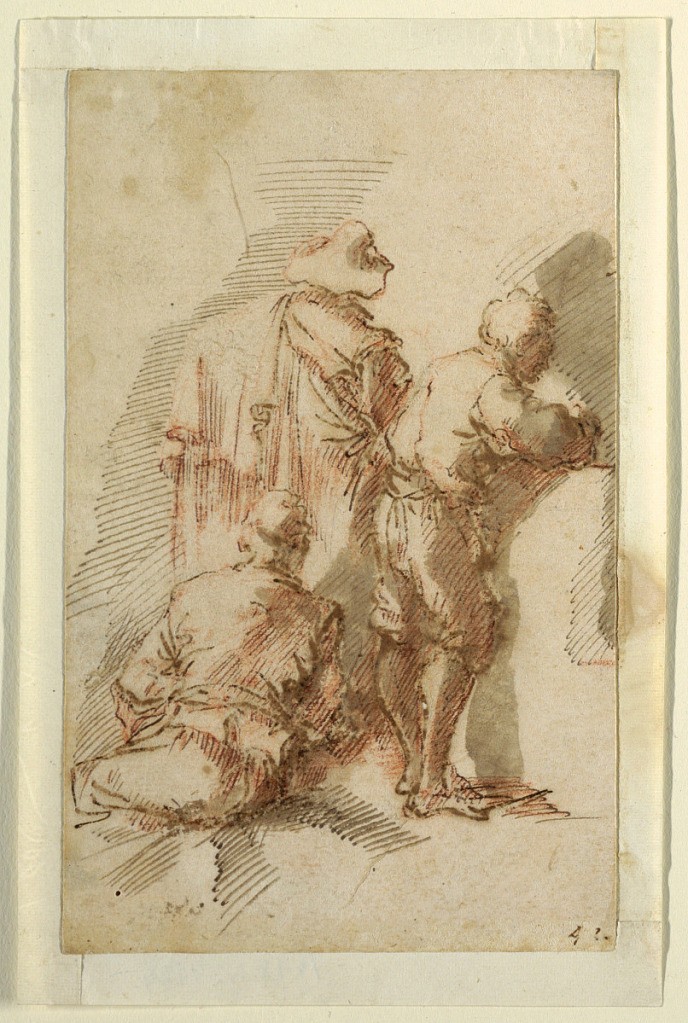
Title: Three Men
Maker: Domenico Gargiulo, called Micco Spadaro, Italian, 1609 - 1675
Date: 1630–1640
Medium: Red chalk, pen and ink, brush and watercolor on paper
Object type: Drawing
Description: Three men seen from the back. One is sitting on the ground; two are leaning against a low wall, the left one wears a hat, the right one seen in profile.